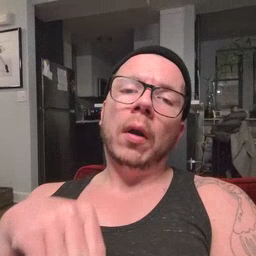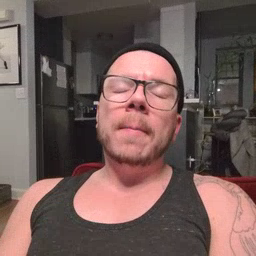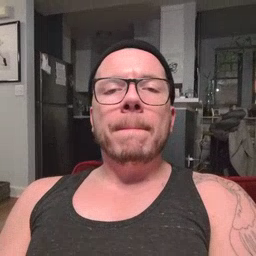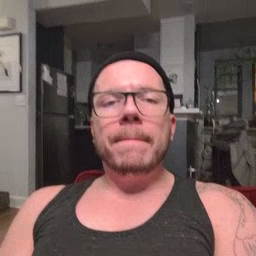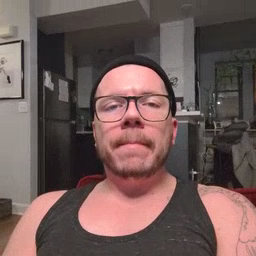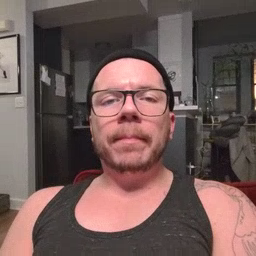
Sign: quiet